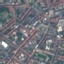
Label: Residential